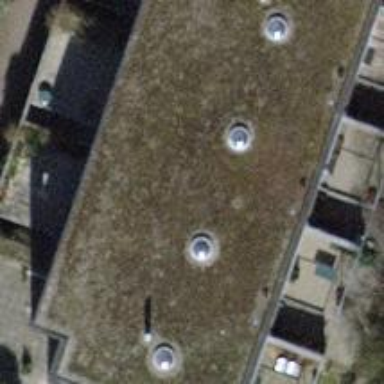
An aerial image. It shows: Building with flat roof.